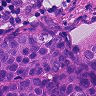
Metastatic tissue present: yes